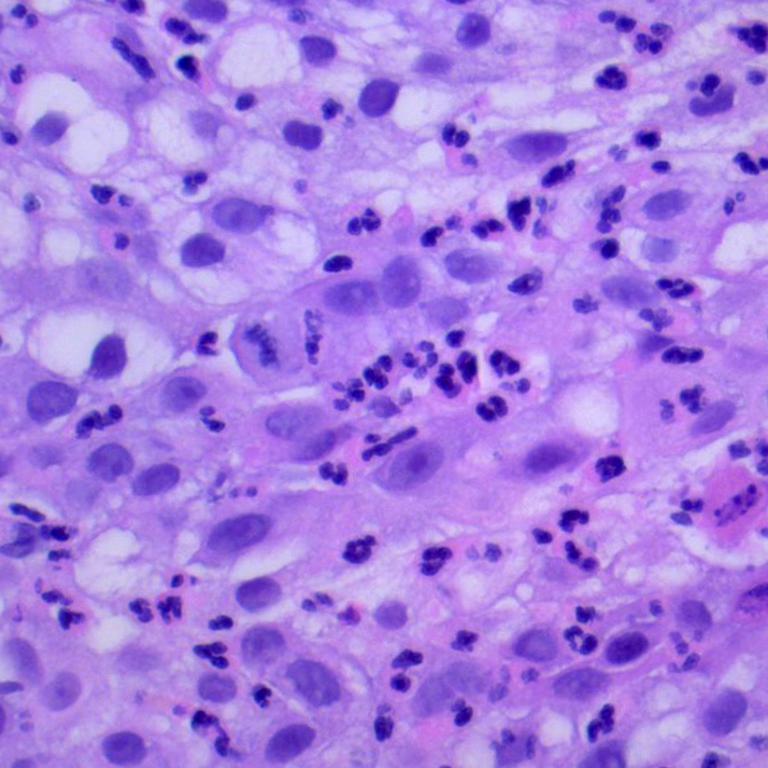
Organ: lung
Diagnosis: squamous carcinomas